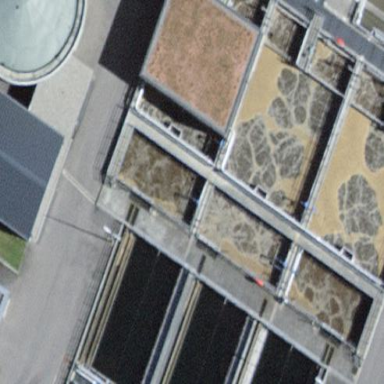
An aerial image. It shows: View of wastewater plant.